Field crop: maize
Growth stage: 1
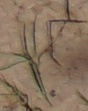
Species: lolium